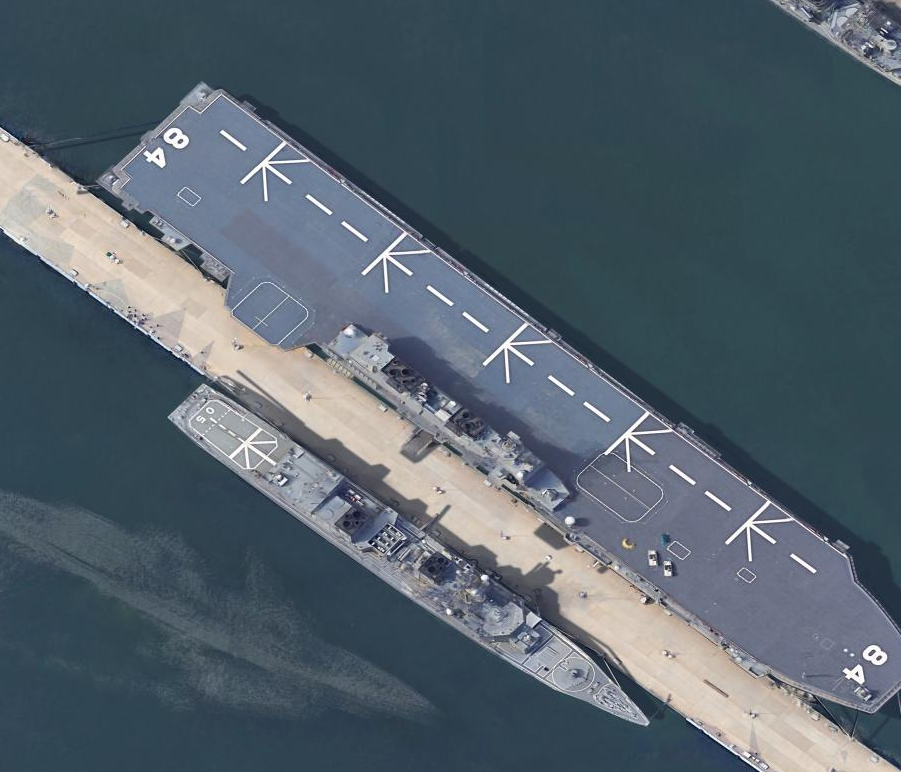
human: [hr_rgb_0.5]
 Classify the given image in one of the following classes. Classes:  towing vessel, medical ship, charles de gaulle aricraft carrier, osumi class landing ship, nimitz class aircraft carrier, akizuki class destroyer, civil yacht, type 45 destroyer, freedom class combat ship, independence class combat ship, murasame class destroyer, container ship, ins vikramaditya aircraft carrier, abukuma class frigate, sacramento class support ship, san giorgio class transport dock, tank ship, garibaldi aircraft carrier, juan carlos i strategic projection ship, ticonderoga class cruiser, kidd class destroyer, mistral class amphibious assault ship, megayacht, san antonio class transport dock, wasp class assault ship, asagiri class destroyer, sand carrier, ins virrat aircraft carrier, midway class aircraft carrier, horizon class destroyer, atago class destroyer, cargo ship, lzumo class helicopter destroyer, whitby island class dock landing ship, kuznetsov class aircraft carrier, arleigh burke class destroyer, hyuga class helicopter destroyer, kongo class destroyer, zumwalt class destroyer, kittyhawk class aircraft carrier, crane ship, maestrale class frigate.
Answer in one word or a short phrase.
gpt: Lzumo class helicopter destroyer